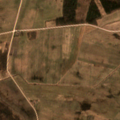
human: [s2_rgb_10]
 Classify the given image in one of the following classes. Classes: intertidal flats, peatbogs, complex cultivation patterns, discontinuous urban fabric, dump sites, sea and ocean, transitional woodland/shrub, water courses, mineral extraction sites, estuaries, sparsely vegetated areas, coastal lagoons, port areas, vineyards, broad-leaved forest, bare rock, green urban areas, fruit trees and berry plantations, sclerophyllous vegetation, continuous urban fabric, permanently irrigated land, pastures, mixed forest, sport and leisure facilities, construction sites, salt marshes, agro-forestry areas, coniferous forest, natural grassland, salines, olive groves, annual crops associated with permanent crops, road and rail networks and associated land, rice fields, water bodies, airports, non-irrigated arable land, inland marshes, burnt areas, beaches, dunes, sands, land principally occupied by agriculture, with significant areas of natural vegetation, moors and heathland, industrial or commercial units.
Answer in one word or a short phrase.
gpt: non-irrigated arable land, pastures, broad-leaved forest, mixed forest